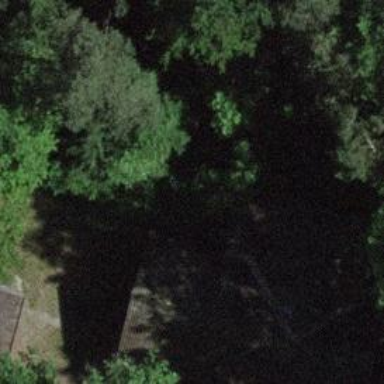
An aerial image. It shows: Cabin.